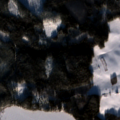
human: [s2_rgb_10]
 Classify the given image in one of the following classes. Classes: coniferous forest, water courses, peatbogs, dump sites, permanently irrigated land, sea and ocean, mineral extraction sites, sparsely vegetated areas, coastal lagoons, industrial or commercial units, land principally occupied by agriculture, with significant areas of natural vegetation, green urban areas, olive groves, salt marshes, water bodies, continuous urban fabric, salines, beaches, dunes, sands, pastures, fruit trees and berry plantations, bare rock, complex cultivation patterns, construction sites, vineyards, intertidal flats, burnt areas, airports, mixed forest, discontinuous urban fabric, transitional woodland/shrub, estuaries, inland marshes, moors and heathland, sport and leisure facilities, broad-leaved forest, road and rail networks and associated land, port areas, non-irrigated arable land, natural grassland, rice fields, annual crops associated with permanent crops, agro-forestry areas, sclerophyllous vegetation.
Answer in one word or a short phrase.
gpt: non-irrigated arable land, coniferous forest, mixed forest, water bodies